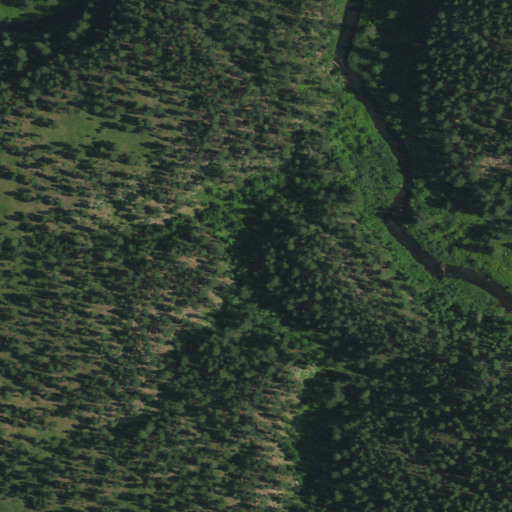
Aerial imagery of valley in South Dakota named Tamarack Gulch containing only evergreen forest